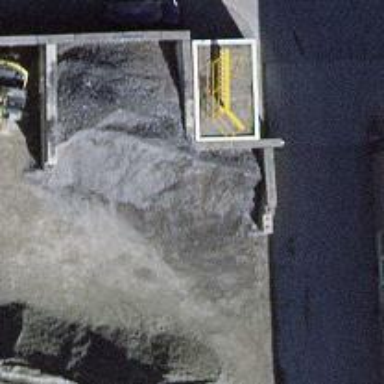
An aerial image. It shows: Wall barrier.